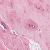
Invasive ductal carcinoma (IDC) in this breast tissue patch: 0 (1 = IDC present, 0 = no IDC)